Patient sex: M
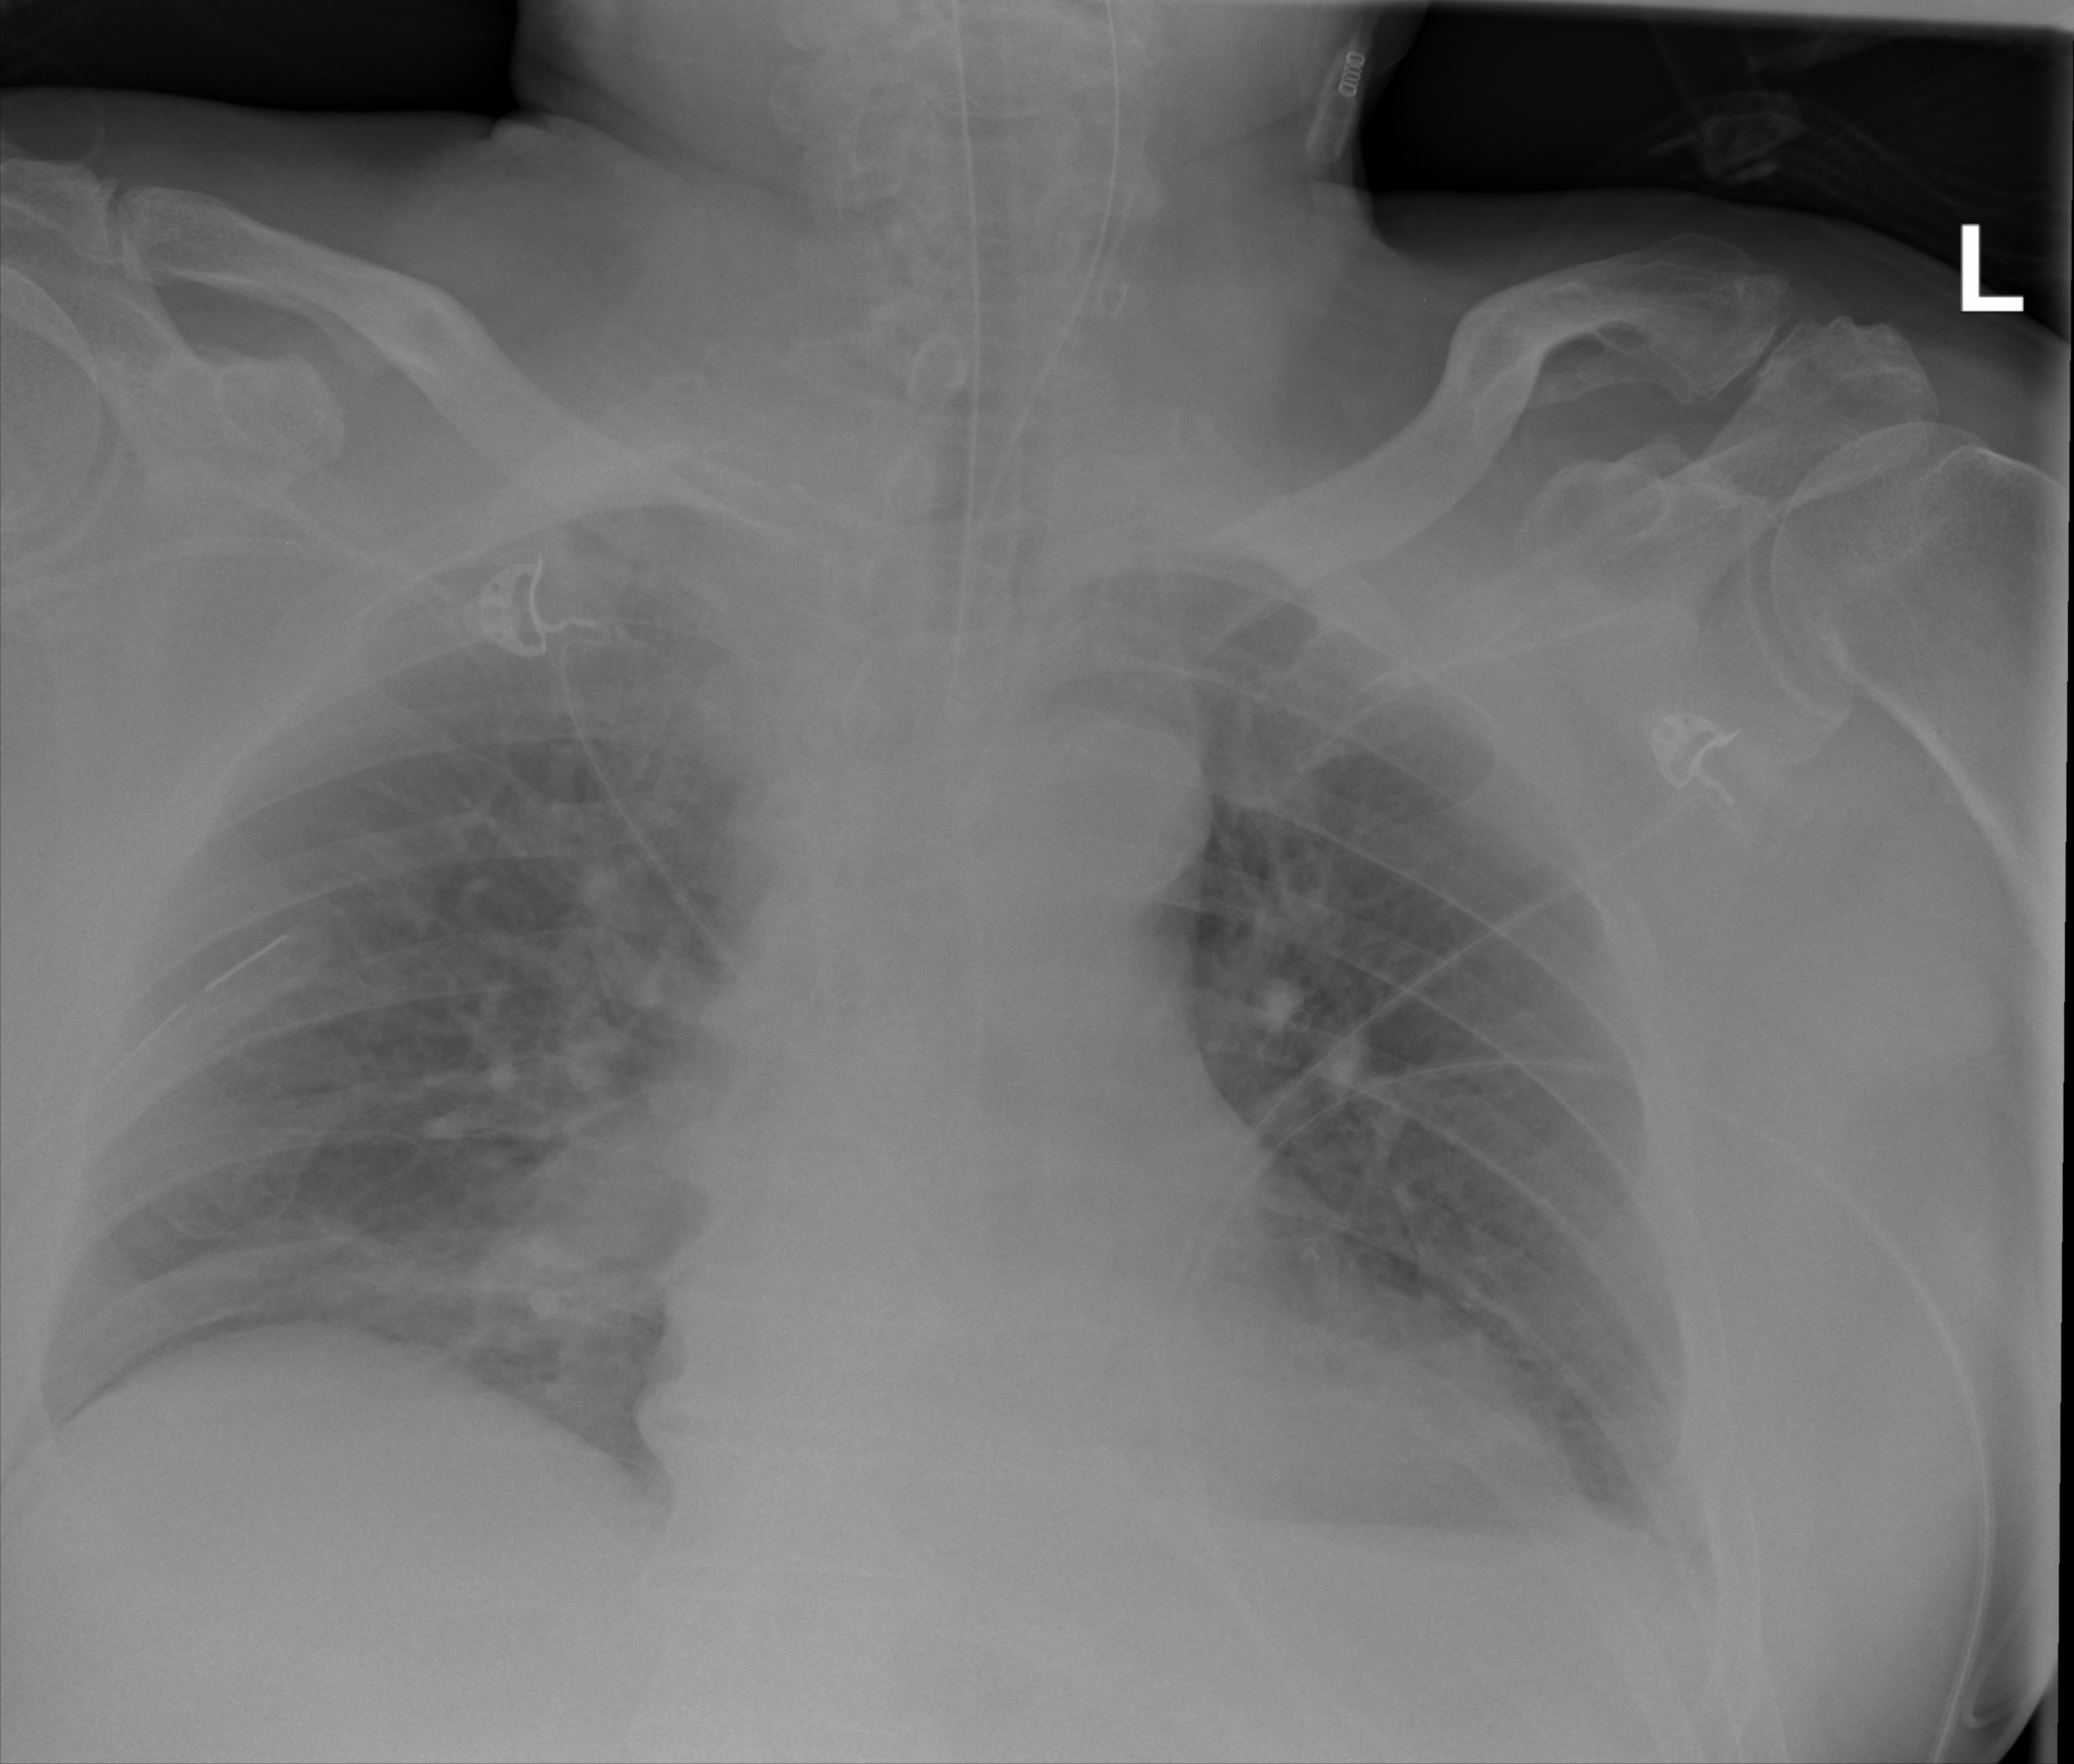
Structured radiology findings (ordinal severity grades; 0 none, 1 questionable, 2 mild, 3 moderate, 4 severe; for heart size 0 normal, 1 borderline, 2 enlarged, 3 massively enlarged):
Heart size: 0
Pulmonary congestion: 0
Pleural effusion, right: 0
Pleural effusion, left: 2
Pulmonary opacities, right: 0
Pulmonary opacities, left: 0
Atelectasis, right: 2
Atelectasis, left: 2